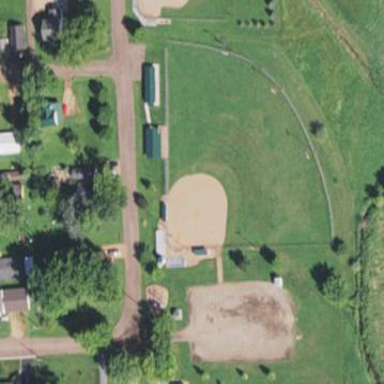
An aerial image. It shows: Baseball pitch for leisure and sports activities.